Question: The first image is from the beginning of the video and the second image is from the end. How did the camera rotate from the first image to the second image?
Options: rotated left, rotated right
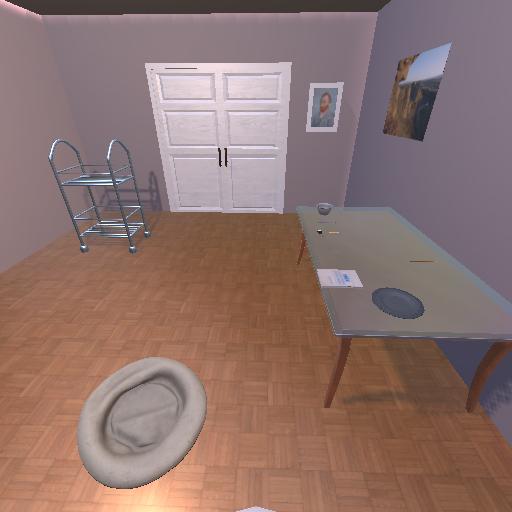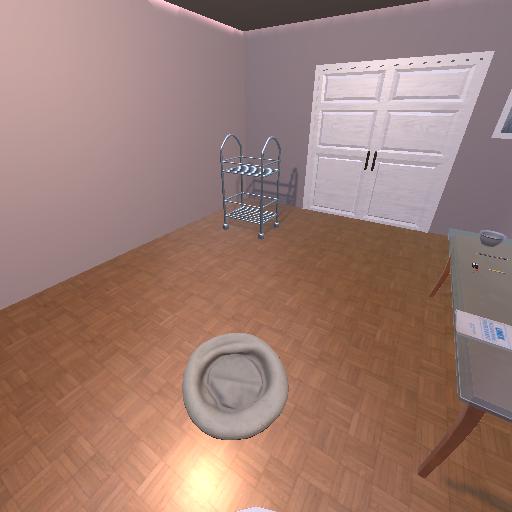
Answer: rotated left